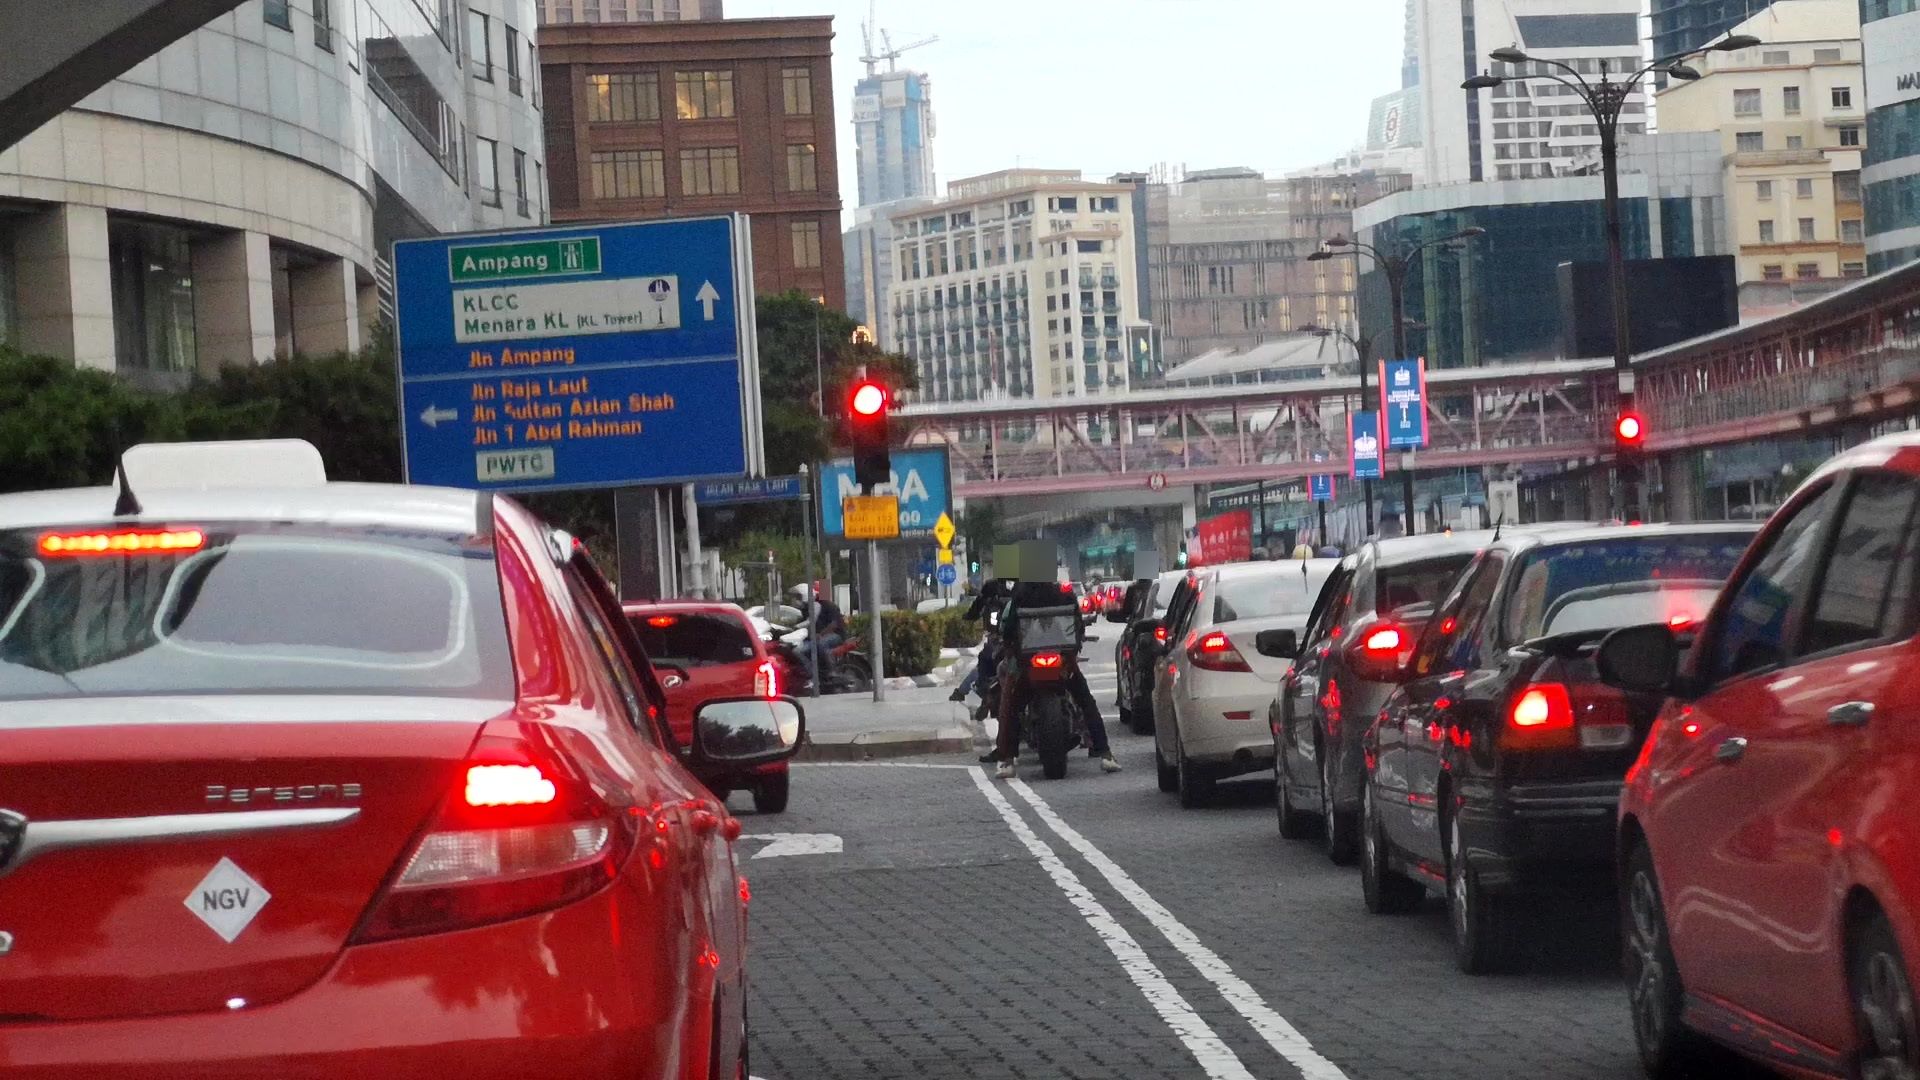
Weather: clear
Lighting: day
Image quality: good
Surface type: walking surface
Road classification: footway, track, steps
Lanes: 1
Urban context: urban centre
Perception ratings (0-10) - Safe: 3.8, Lively: 7.2, Beautiful: 4.67, Boring: 0.36, Depressing: 2.28, Wealthy: 6.93